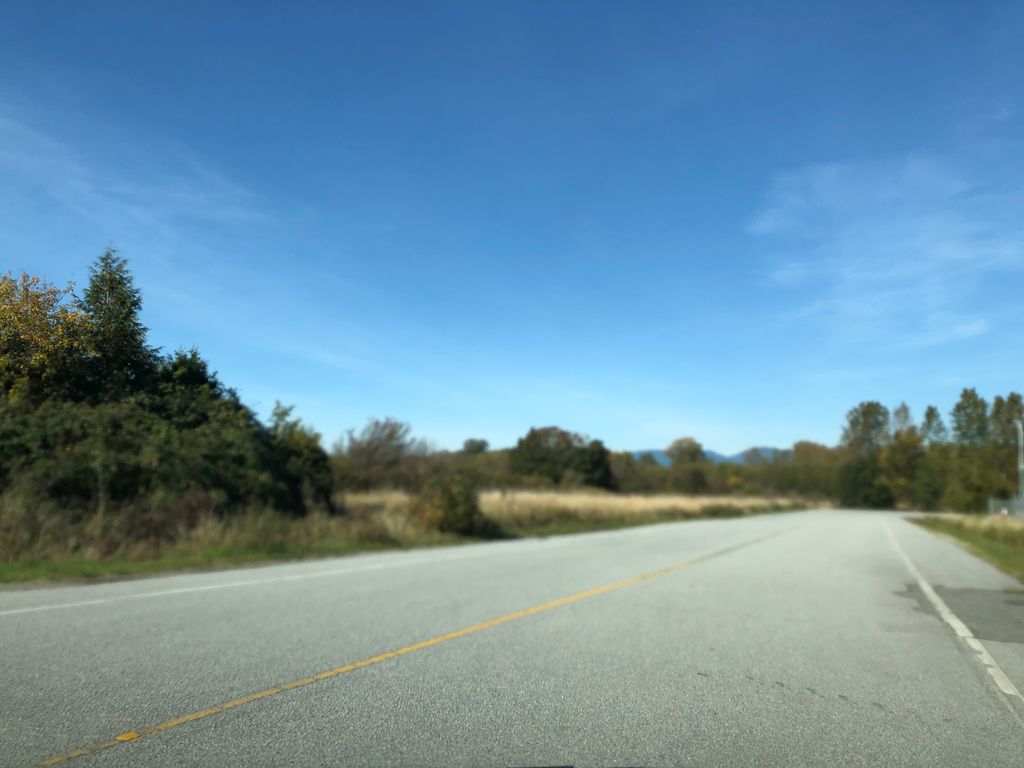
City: vancouver